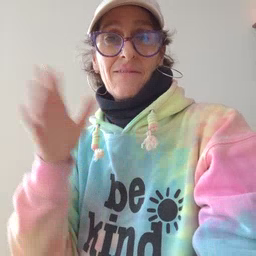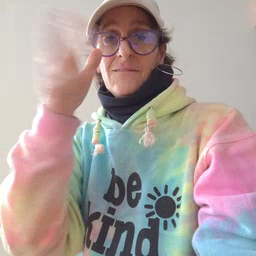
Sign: flag